Interaction volume radius: 10 \u00c5
Interaction volume height: 10 \u00c5
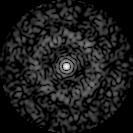
Disorder parameter: 0.8763